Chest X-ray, AP view. Patient: 23 years old, sex F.
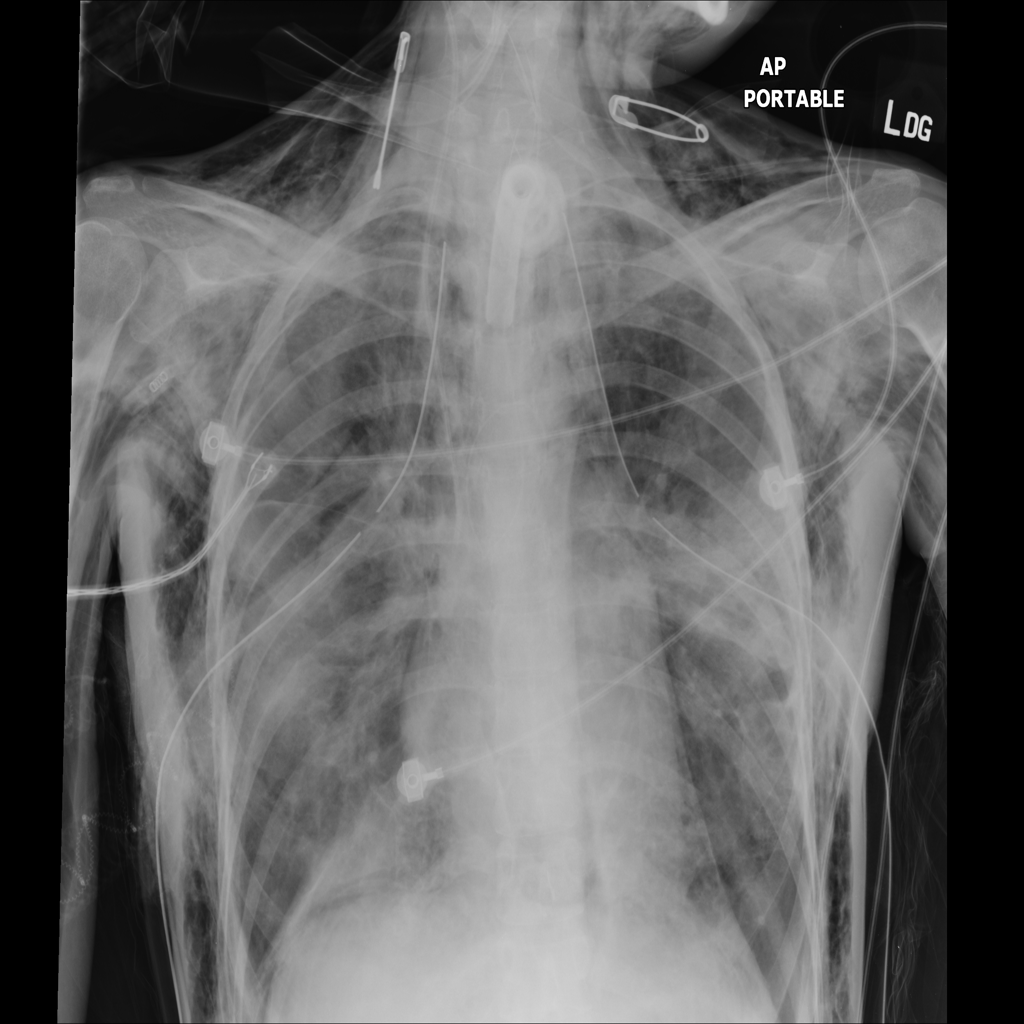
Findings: Emphysema